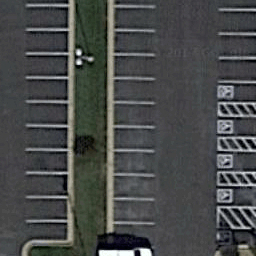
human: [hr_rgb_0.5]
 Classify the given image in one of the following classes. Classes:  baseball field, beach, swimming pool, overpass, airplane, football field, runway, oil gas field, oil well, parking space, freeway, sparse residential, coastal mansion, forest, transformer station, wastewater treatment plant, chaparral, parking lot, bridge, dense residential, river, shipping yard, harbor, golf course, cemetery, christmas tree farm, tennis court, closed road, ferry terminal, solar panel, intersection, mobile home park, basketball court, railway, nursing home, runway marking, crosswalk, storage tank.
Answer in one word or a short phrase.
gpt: parking space